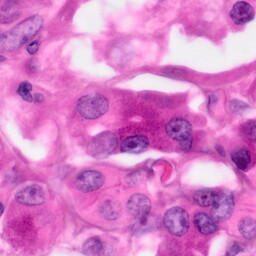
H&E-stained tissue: Pancreatic